Question: I have a Jtable in which I want to add a JCheckbox in one column. However, when I create a JCheckbox object, javax.swing.JCheckBox is being displayed in the column.Please refer to the image. Can you tell me how to amend that please? I have searched everywhere but cannot seem to find any solution for it. Thank you.

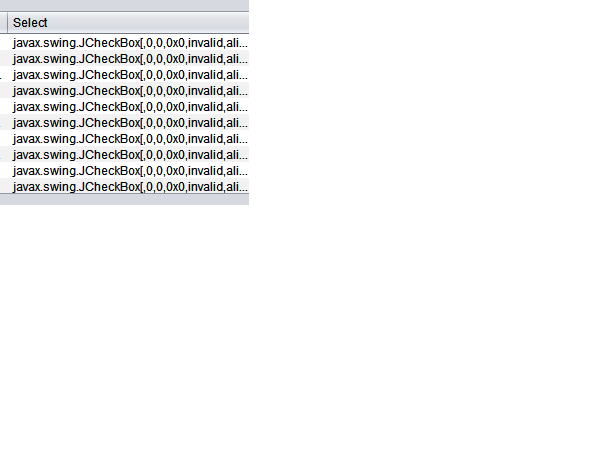
Answer: 1. don't add components to your TableModel, that's not the responsibility of the TableModel
2. You will need to specify the class type of your column. Assuming you're using a DefaultTableModel, you can simply fill the column with a bunch of booleans and this should work - After testing, you will need to override the getColumnClass method of the DefaultTableModel (or what ever TableModel implementation) and make sure that for the "check box" column, it returns Boolean.class
See <URL> for more details
For example...

'''
import java.awt.EventQueue;
import java.util.Random;
import javax.swing.JFrame;
import javax.swing.JScrollPane;
import javax.swing.JTable;
import javax.swing.UIManager;
import javax.swing.UnsupportedLookAndFeelException;
import javax.swing.table.DefaultTableModel;
public class TestCardLayout {
public static void main(String[] args) {
new TestCardLayout();
}
public TestCardLayout() {
EventQueue.invokeLater(new Runnable() {
@Override
public void run() {
try {
UIManager.setLookAndFeel(UIManager.getSystemLookAndFeelClassName());
} catch (ClassNotFoundException | InstantiationException | IllegalAccessException | UnsupportedLookAndFeelException ex) {
}
Random rnd = new Random();
DefaultTableModel model = new DefaultTableModel(new Object[]{"Check boxes"}, 0) {
@Override
public Class<?> getColumnClass(int columnIndex) {
return Boolean.class;
}
};
for (int index = 0; index < 10; index++) {
model.addRow(new Object[]{rnd.nextBoolean()});
}
JTable table = new JTable(model);
final JFrame frame = new JFrame("Testing");
frame.setDefaultCloseOperation(JFrame.EXIT_ON_CLOSE);
frame.add(new JScrollPane(table));
frame.pack();
frame.setLocationRelativeTo(null);
frame.setVisible(true);
}
});
}
}
'''